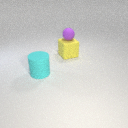
large yellow rubber cube below small purple rubber sphere